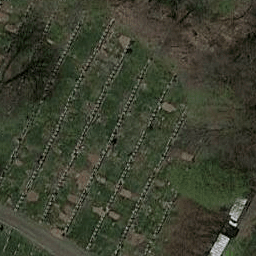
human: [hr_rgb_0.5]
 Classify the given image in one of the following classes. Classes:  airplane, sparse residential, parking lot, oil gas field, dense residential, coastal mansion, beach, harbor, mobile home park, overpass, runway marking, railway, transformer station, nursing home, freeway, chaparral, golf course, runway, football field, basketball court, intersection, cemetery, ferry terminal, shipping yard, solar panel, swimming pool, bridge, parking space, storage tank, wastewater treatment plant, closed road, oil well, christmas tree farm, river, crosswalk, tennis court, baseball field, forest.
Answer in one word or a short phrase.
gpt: cemetery